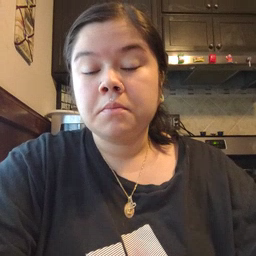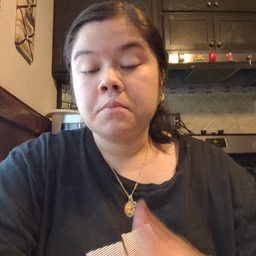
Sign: orange